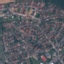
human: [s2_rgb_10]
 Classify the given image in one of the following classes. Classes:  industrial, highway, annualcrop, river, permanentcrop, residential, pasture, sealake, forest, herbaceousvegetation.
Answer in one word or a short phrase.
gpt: Residential